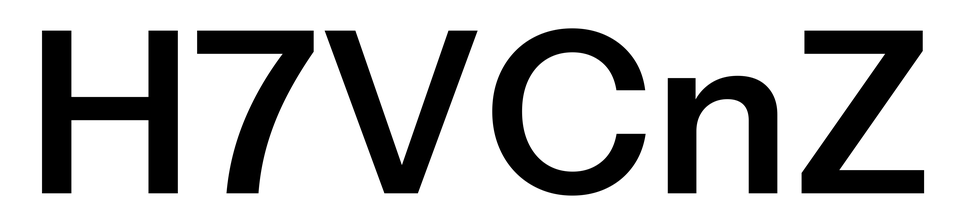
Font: InstrumentSans_SemiBold